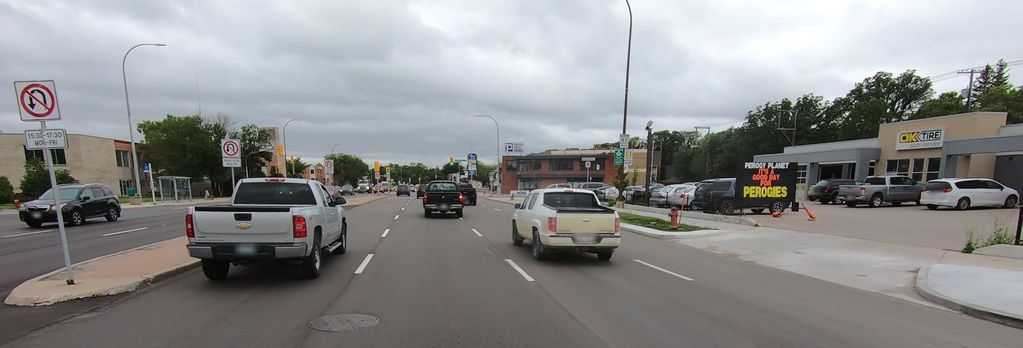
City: winnipeg